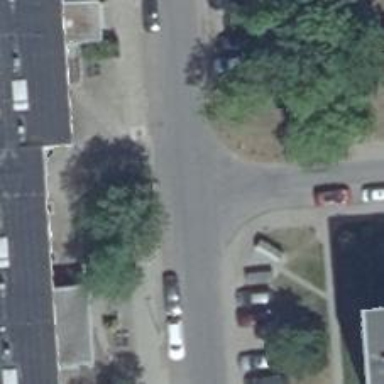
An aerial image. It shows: Residential road with asphalt surface and separate sidewalk. There is parallel on-street parking on the right side of the road.